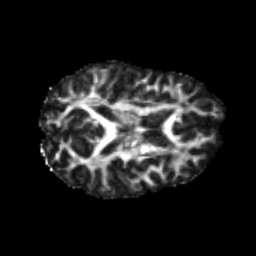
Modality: FA
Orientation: axial
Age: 20
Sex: male
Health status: healthy
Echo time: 0.074 s